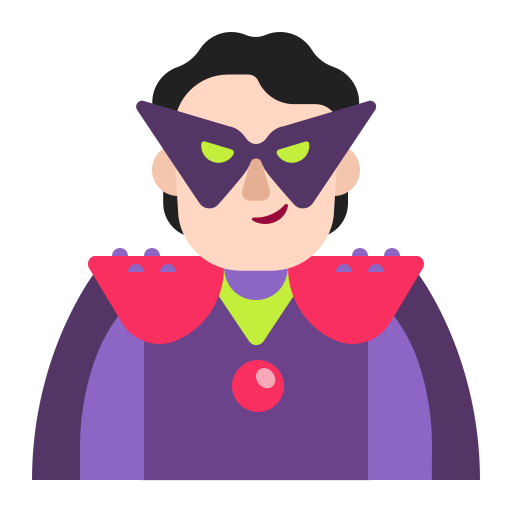
person supervillain flat light